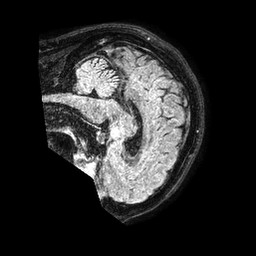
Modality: FLAIR
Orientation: sagittal
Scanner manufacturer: philips
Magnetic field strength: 1.5 T
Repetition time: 4.8 s
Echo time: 0.3 s